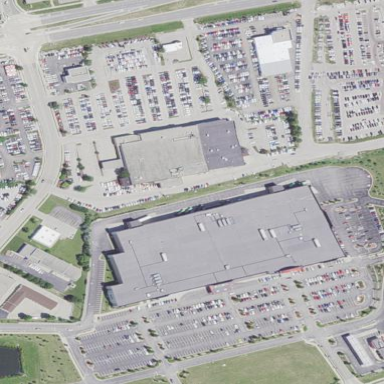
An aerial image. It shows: Retail area.